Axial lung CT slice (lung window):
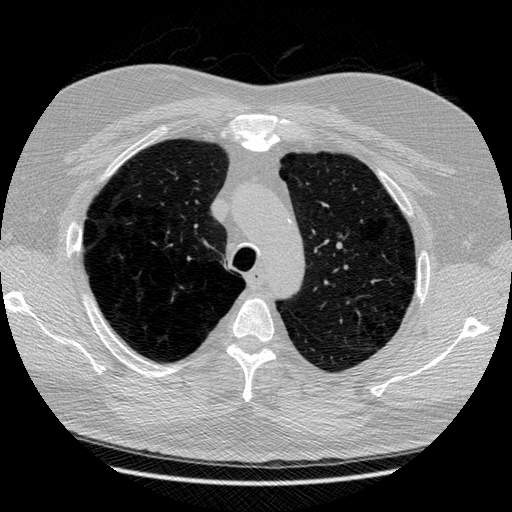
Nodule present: no